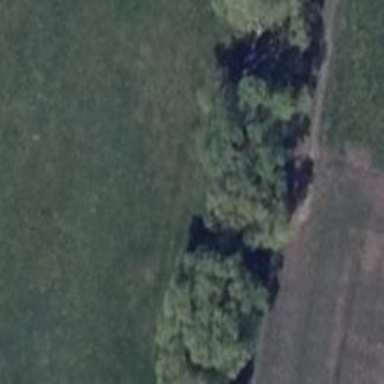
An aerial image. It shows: Row of trees in natural setting.